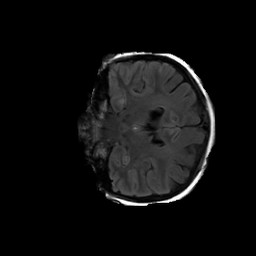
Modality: FLAIR
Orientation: coronal
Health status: ill
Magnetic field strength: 3 T